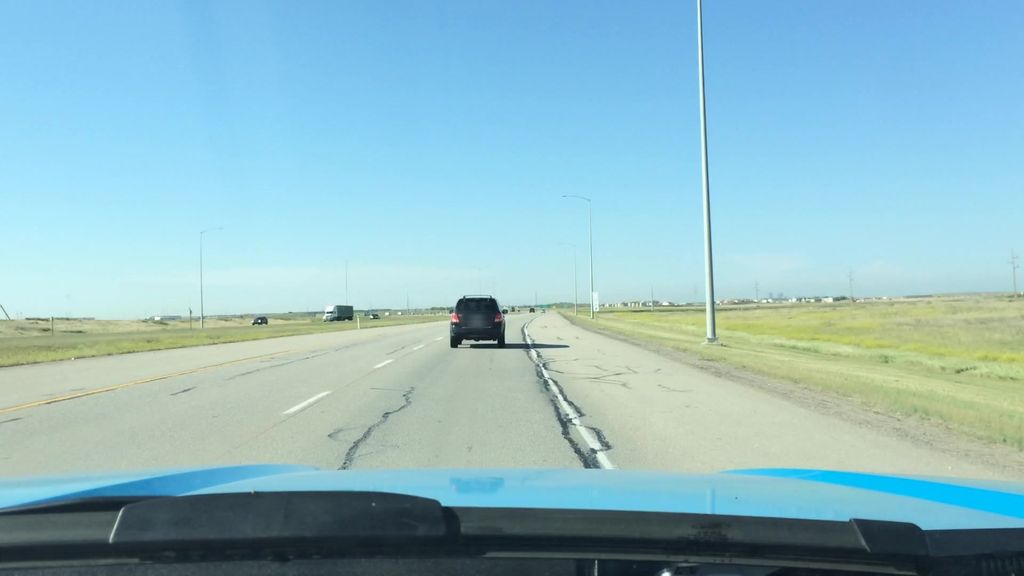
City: calgary